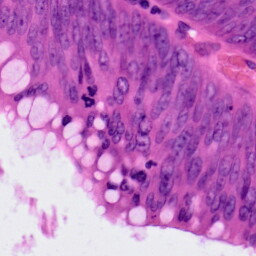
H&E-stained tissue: Colon